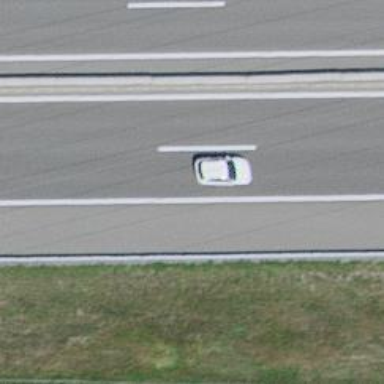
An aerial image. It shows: Motorway.